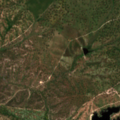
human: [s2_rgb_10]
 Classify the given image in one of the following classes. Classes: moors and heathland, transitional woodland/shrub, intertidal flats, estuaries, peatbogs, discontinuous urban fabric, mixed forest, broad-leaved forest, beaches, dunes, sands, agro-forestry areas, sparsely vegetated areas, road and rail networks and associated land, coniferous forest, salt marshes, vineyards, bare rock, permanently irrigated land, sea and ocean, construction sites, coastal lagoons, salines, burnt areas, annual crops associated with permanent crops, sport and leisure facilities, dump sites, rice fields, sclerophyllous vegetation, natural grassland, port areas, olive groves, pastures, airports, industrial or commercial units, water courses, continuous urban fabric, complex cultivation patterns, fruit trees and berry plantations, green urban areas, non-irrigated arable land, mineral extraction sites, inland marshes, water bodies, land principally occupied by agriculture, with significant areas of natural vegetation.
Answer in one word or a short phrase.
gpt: non-irrigated arable land, pastures, agro-forestry areas, broad-leaved forest